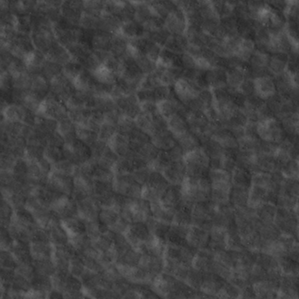
Label: non_frost